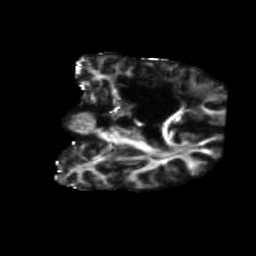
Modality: FA
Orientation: coronal
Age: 57
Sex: male
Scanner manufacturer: siemens
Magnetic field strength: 3 T
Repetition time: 5.47 s
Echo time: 0.0854 s